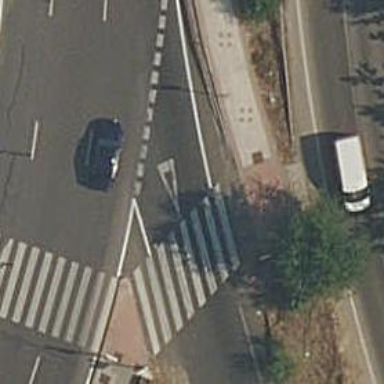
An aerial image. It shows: Road with "give way" sign.